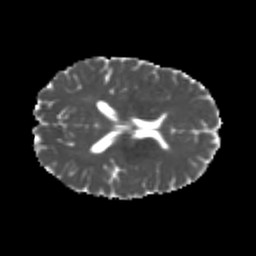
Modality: MD
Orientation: axial
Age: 25
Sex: female
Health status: healthy
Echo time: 0.074 s